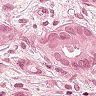
Metastatic tissue present: yes